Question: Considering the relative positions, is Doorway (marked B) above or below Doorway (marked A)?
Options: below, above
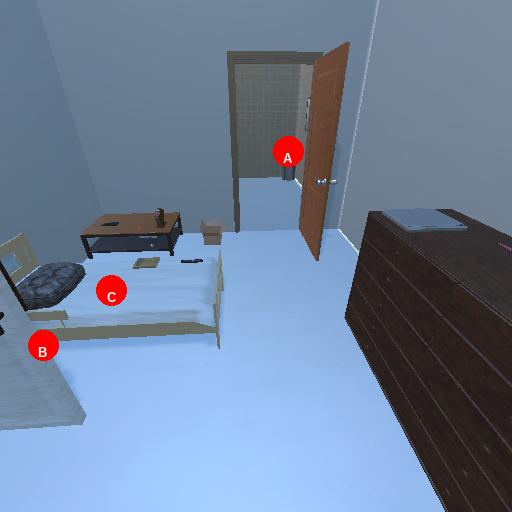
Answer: below